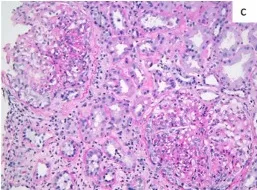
Cellular crescent, endocapillary proliferation and acute tubular necrosis in a patient with IgA Nephropathy (Patient 11, Silver Stain, 400X); c. Endo and extra-capillary proliferation in a patient with Membranoproliferative Glomerulonephritis (Patient 13, Periodic Acid Schiff stain, 200X).
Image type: pathology (pas)